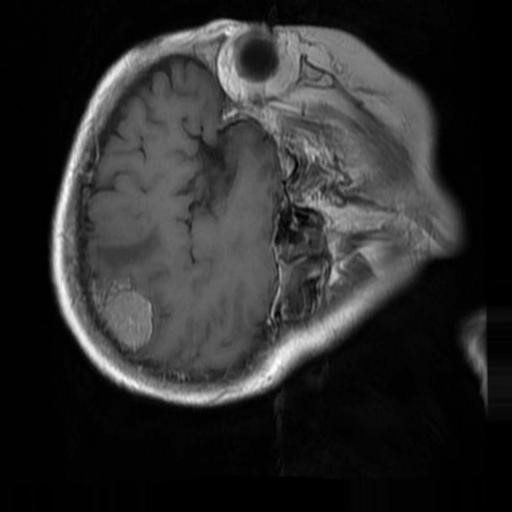
Label: brain_menin